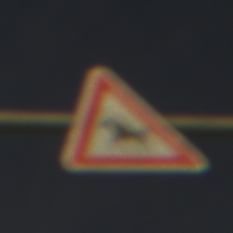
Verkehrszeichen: ReiterRechts
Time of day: Night
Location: Outdoor (Urban)
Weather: PartlyCloudy
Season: NotSpecified
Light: Artificial